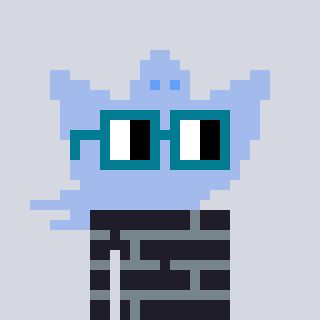
a pixel art character with square dark green glasses, a ghost-B-shaped head and a grayscale-colored body on a cool background